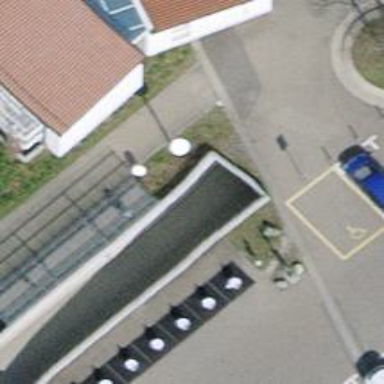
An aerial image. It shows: Parking entrance.